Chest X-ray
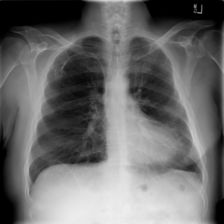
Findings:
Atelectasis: negative
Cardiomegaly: negative
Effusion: negative
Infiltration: negative
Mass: negative
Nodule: negative
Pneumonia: negative
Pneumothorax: negative
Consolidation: negative
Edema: negative
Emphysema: negative
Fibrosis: negative
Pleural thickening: negative
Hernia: negative